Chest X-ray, AP view. Patient: 24 years old, sex M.
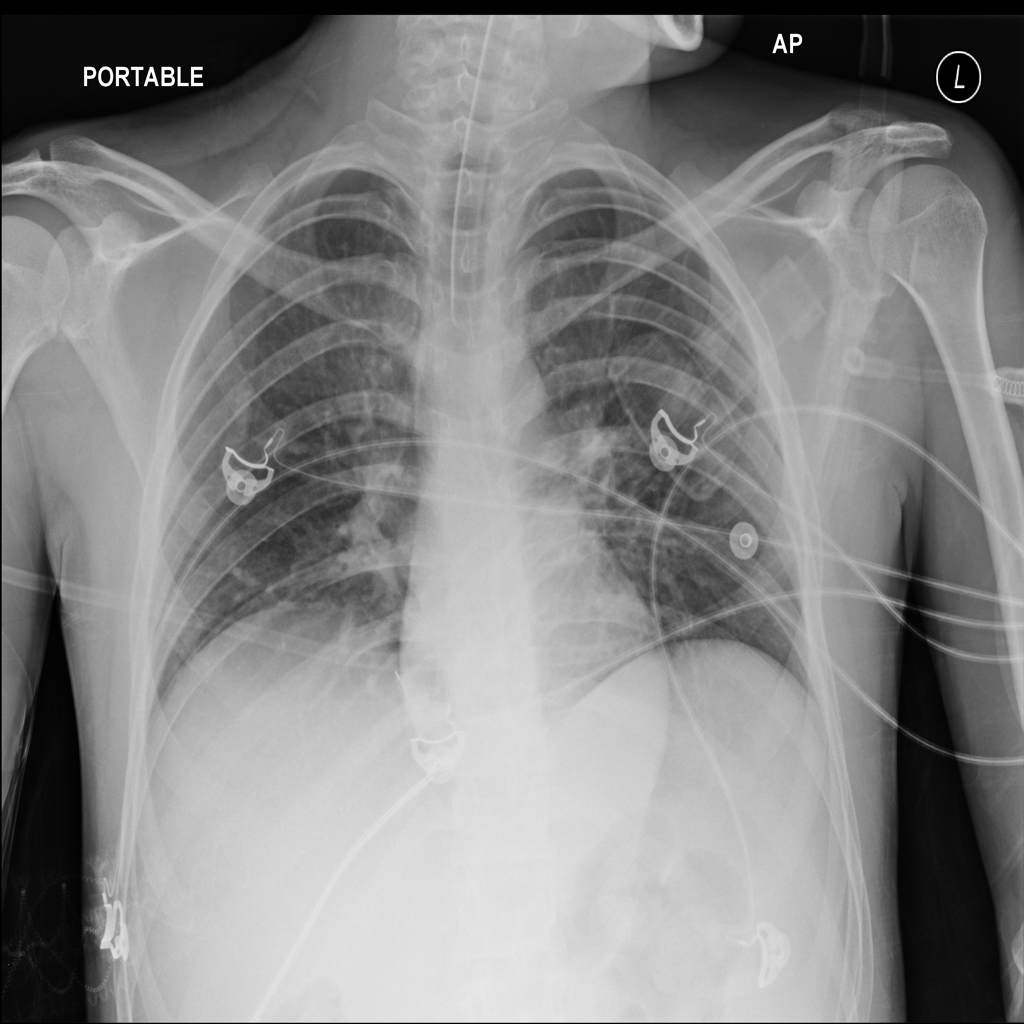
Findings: No Finding